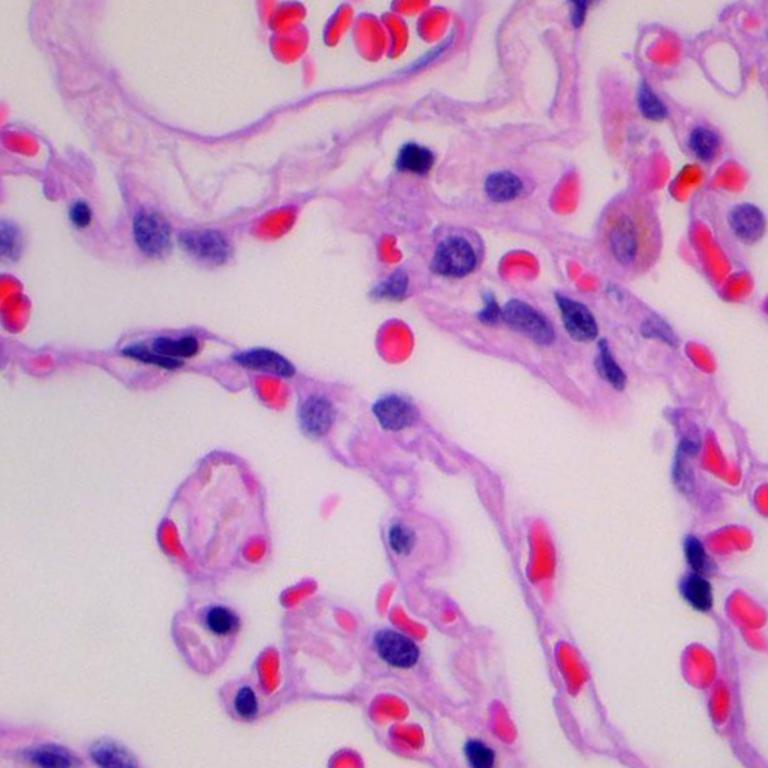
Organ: lung
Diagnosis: benign